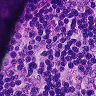
Metastatic tissue present: yes